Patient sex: M
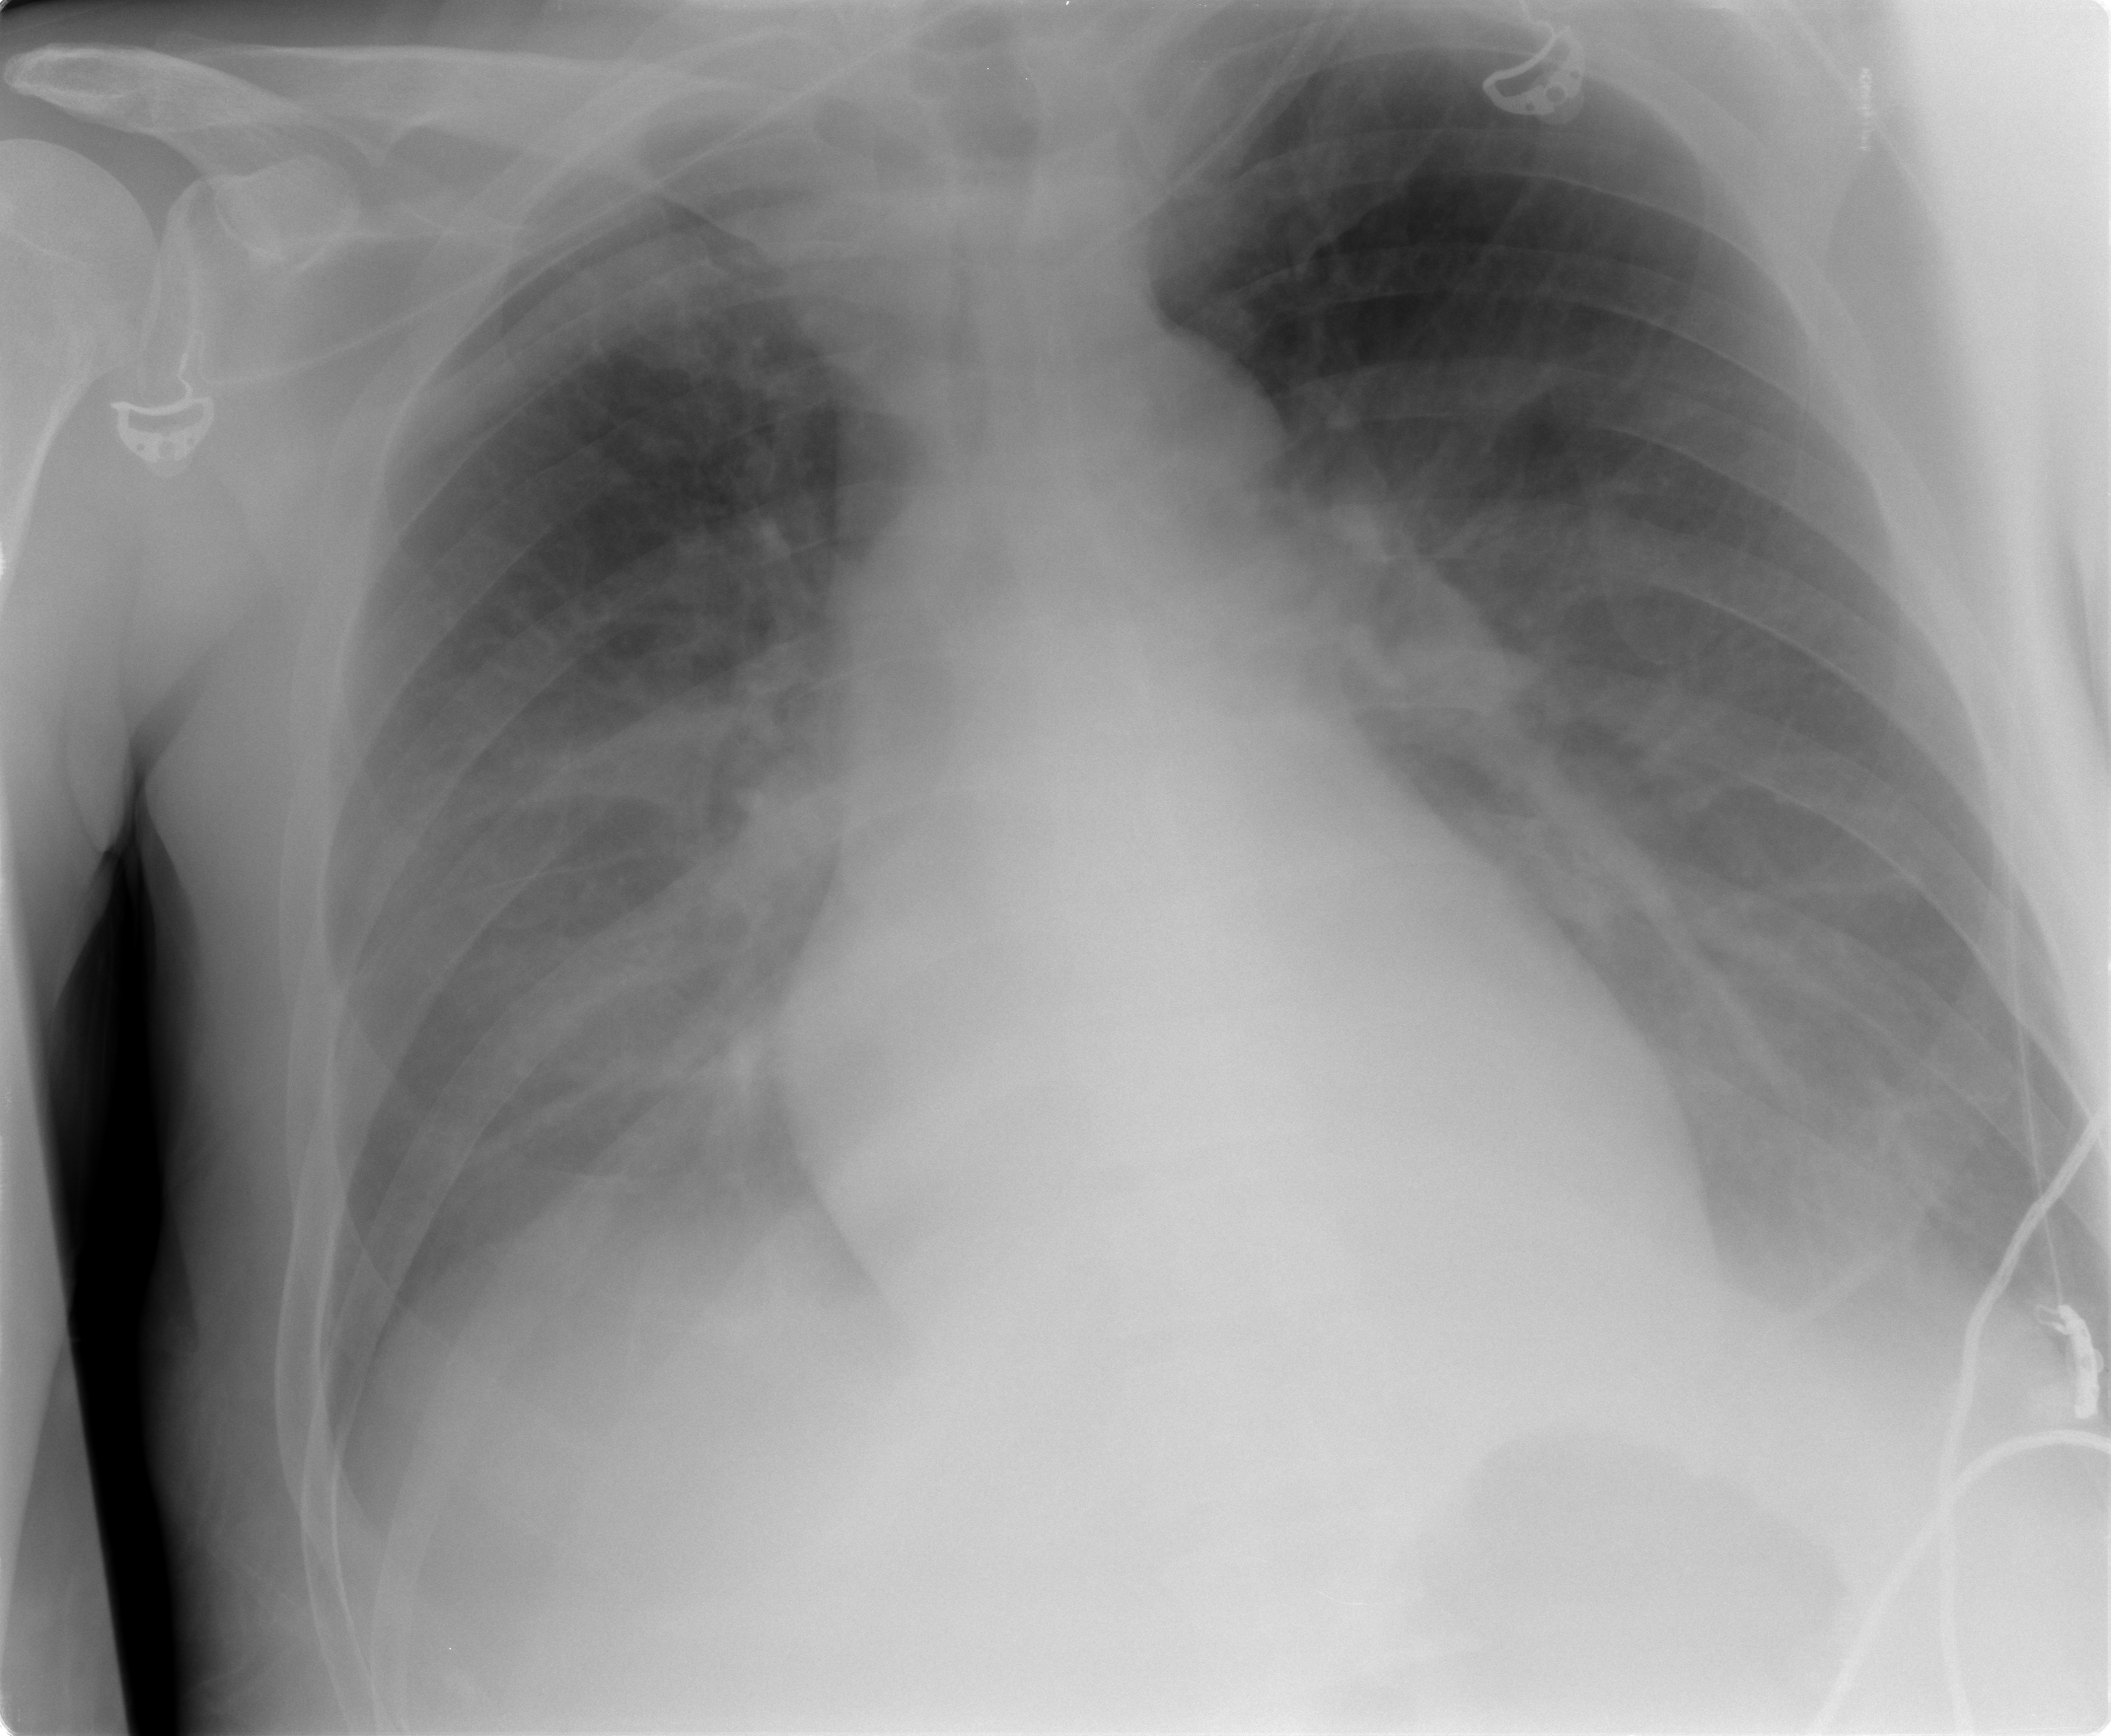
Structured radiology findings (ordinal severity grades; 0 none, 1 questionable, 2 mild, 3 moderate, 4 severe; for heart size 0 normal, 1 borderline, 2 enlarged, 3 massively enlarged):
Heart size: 0
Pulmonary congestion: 0
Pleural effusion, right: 1
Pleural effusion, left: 1
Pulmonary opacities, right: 0
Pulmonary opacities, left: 0
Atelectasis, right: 0
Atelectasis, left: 0